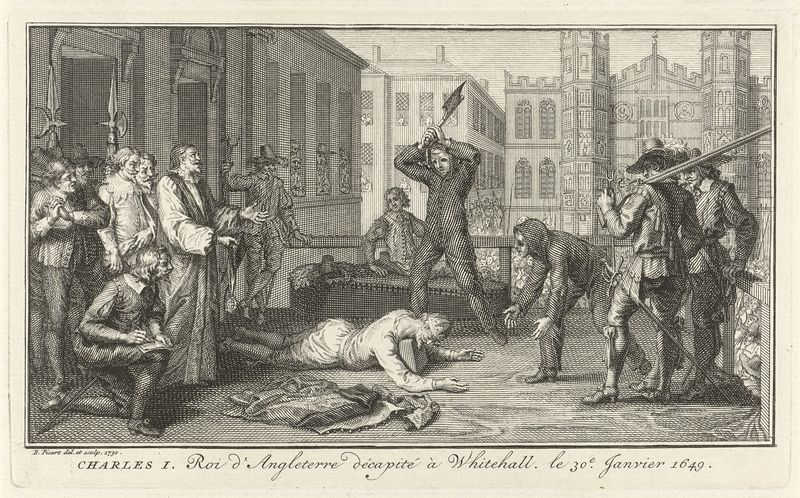
Titel: Onthoofding van Karel I van Engeland
Künstler: Bernard Picart
Standort: Amsterdam
Institution: Rijksmuseum
Schlagwörter: mann, menschen, stadt, fenster, männer, schwarz, weiss, haus, richter, barock, enthauptung, henker, hinrichtung, köpfen, häuser, mantel, england, turm, fassade, fassaden, zuschauer, grafik, platz, könig, türme, schwarzweiss, radierung, stich, schwert, beten, axt, klerus, priester, block, kupferstich, beil, absperrung, verspottung, hackklotz, todesurteil, 1649, charles i., stadt urteil, karl i., whitehall